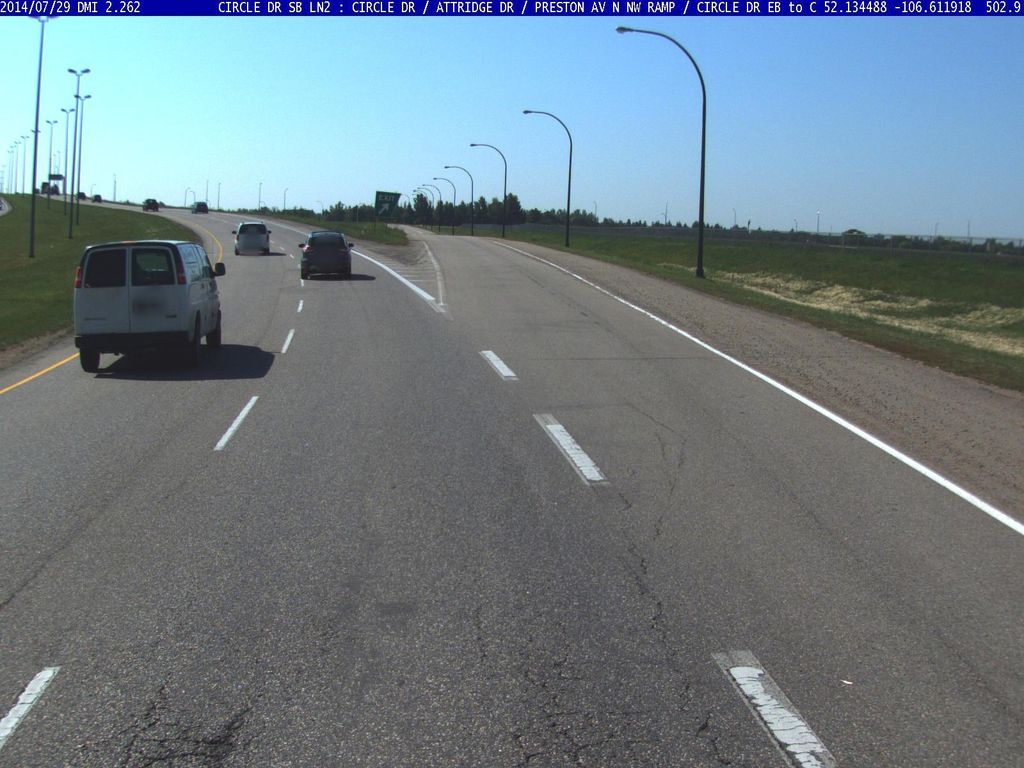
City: saskatoon